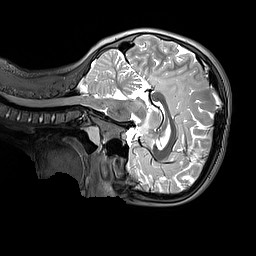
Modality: T2w
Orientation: sagittal
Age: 9
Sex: female
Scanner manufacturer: siemens
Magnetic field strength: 3 T
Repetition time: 3.2 s
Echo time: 0.408 s